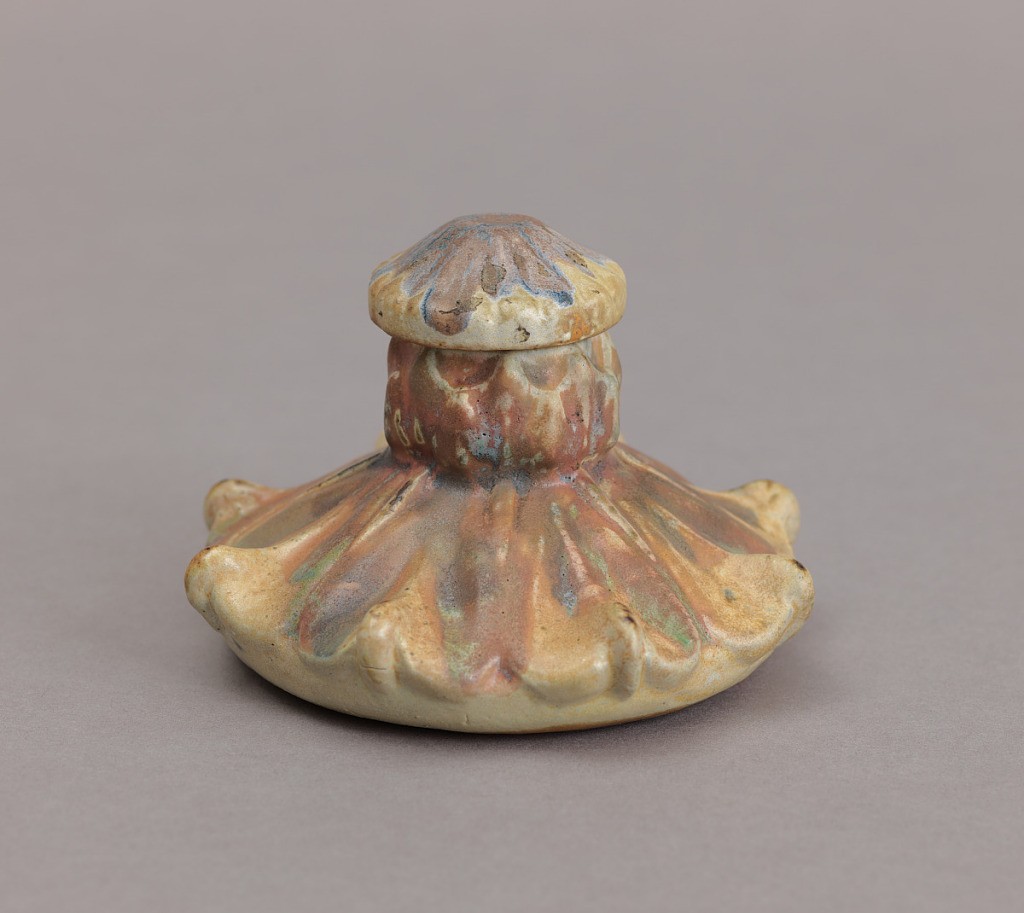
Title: Inkwell
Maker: Charles Greber, 1853–1935
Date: ca. 1900
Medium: stoneware
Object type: inkwell
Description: A= weel*** bal***= cap c= liner***???